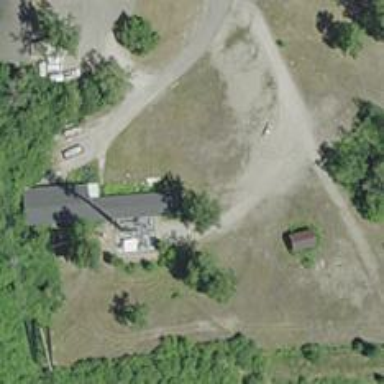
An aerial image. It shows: Communication mast tower.